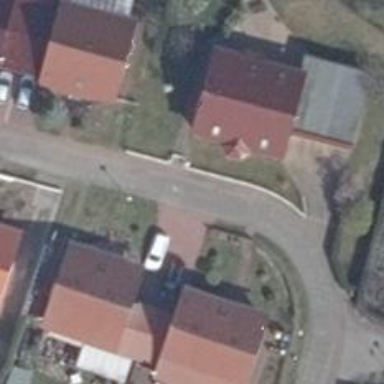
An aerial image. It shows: Residential road.